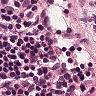
Metastatic tissue present: no